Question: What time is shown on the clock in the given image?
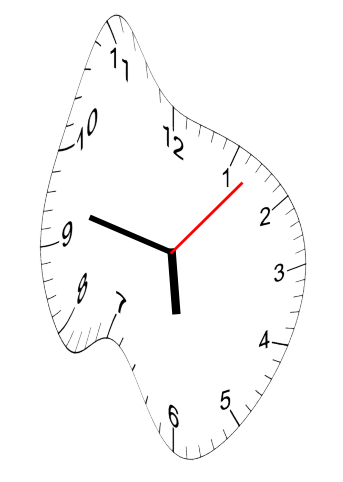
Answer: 05:47:07